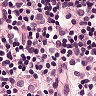
Metastatic tissue present: no